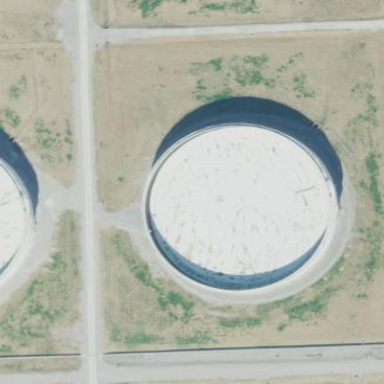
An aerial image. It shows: Storage tank created as man-made structure.